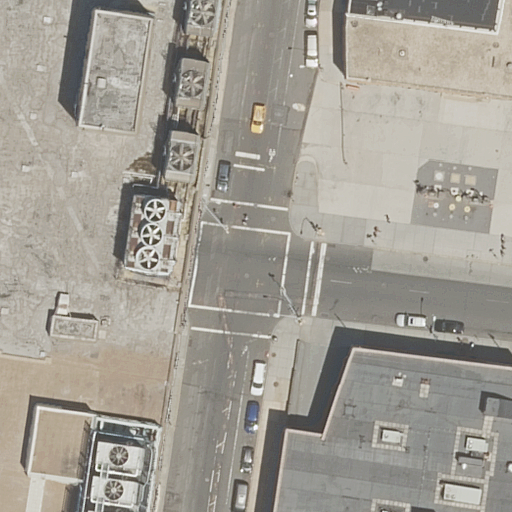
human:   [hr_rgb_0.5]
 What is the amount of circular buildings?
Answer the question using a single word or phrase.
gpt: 0

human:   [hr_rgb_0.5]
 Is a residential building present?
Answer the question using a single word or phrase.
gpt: yes

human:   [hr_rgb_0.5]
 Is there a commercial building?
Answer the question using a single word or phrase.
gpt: no

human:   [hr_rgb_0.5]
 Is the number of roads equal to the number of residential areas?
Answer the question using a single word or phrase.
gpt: no

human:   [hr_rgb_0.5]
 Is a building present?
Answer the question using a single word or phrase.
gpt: yes

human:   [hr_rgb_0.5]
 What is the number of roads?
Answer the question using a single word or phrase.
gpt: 5

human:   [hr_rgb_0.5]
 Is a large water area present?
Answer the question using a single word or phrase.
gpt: no

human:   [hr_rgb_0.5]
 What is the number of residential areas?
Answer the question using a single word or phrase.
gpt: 1

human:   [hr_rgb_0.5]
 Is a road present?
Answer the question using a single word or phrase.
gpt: yes

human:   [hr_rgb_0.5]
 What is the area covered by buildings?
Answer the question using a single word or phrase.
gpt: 5843m2

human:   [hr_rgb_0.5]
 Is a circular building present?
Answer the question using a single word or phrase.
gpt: no

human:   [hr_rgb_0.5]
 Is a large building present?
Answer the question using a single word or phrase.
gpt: yes

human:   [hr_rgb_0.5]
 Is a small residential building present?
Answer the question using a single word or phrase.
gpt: no

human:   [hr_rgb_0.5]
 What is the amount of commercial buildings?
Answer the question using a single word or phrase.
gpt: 0

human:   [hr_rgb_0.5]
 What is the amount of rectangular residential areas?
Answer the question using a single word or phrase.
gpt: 1

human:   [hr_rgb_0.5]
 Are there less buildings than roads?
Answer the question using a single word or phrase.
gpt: yes

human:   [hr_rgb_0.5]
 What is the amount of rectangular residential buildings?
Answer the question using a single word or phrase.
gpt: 3

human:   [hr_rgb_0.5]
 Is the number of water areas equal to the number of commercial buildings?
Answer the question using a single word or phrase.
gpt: yes

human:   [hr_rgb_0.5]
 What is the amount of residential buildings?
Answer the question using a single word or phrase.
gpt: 4

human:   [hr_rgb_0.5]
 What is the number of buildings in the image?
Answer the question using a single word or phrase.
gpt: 4

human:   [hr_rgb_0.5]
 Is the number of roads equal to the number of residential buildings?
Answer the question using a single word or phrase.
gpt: no

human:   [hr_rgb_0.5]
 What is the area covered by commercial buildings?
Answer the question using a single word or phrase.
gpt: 0m2

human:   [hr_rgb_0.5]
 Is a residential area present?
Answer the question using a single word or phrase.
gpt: yes

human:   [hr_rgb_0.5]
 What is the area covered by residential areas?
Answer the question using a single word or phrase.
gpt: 10612m2

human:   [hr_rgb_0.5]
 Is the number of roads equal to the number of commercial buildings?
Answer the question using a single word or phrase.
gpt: no

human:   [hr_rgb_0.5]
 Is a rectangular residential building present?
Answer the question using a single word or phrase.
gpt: yes

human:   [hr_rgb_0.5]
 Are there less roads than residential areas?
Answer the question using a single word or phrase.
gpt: no

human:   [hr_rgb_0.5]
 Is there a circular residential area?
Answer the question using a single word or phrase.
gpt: no

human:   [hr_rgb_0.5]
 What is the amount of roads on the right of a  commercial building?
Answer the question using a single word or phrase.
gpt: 0

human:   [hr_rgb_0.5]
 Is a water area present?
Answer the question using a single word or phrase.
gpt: no

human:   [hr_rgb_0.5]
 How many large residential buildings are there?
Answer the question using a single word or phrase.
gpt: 2

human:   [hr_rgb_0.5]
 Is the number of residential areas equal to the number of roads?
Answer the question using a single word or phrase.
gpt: no

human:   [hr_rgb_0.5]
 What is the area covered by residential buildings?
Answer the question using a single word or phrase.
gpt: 5843m2

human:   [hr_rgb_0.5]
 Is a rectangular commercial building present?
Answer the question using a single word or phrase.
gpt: no

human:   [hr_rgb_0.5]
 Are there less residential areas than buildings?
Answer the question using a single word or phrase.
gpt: yes

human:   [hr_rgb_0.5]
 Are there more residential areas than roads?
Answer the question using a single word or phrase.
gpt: no

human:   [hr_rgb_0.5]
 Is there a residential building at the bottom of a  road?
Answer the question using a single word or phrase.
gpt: yes

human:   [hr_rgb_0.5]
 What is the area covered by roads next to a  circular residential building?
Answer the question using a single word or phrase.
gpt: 0m2

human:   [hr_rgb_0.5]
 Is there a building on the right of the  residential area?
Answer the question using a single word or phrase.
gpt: yes

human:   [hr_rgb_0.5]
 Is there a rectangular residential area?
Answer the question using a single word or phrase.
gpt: yes

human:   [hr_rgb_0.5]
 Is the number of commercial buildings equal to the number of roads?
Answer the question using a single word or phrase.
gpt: no

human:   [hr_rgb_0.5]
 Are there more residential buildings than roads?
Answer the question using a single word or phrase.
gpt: no

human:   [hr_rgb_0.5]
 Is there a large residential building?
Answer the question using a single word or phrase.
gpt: yes

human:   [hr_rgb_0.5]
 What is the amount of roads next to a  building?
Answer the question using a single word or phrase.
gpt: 5

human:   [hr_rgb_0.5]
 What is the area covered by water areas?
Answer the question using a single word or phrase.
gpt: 0m2

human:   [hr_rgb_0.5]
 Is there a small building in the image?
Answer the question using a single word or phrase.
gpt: no

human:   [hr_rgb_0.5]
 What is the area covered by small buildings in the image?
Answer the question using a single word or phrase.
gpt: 0m2

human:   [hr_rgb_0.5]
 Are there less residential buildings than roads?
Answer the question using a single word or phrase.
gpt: yes

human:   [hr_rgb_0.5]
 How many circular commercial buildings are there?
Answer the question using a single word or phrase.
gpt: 0

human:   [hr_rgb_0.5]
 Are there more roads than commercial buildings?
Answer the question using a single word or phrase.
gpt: yes

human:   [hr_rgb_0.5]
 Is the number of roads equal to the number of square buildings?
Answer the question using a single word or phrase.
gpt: no

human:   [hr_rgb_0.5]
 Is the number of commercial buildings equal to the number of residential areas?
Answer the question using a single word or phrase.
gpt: no

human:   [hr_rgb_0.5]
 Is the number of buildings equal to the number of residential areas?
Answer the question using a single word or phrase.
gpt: no

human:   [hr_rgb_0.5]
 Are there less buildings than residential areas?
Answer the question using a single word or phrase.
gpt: no

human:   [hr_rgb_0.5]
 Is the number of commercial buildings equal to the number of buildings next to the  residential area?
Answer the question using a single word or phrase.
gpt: no

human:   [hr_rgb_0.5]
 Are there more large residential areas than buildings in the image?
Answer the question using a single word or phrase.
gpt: no

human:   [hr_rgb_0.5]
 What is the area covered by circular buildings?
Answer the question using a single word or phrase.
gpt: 0m2

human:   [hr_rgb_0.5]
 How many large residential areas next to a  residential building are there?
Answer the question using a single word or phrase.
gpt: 1

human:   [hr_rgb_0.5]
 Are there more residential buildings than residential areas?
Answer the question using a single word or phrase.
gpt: yes

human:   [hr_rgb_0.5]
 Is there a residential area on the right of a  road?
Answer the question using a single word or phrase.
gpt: no

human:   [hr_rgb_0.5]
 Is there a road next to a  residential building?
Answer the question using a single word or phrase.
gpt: yes

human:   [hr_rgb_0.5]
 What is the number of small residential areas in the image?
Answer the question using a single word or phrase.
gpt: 0

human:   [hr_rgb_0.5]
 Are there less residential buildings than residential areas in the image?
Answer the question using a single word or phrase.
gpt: no

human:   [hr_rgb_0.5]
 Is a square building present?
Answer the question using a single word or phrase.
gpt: no